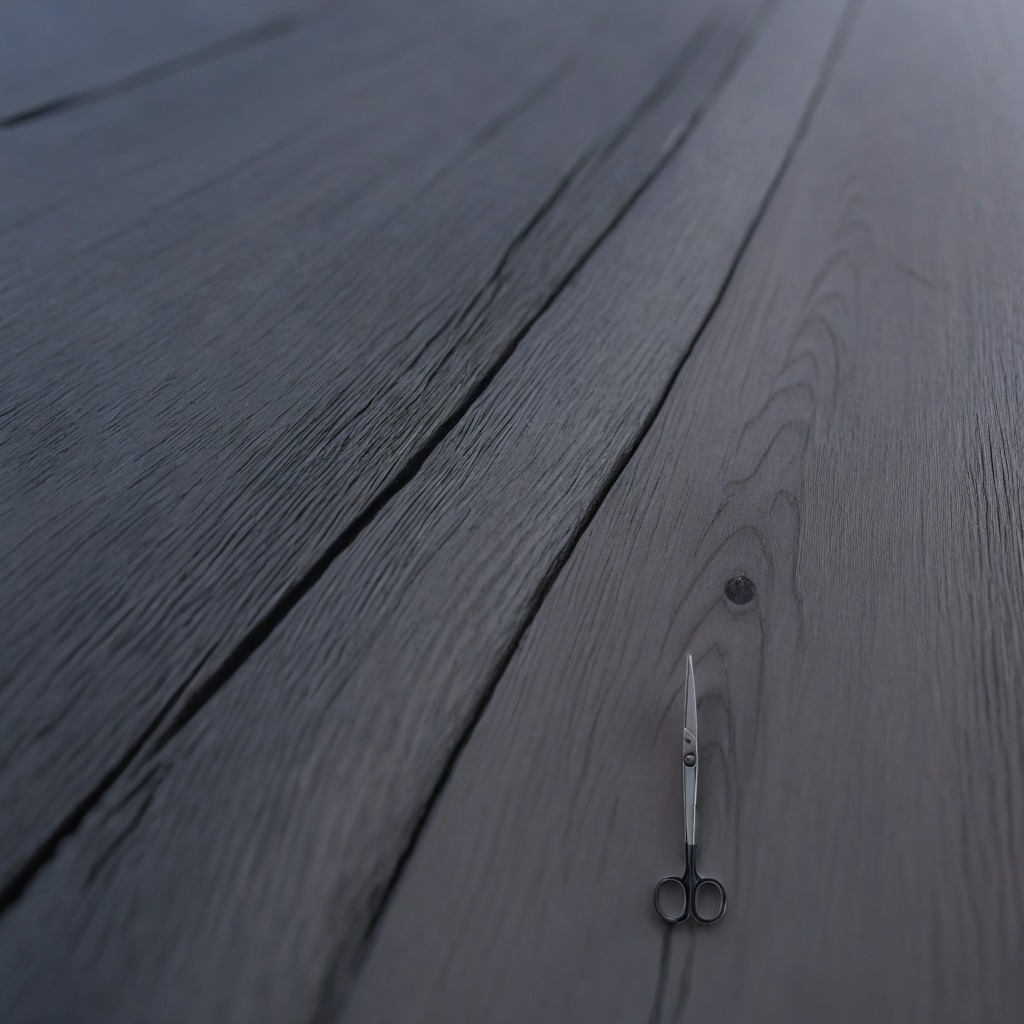
A scissor lies on the table.